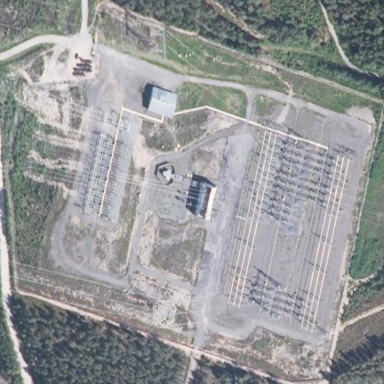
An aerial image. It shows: Outdoor power substation surrounded by fence. This substation operates at the transmission level.